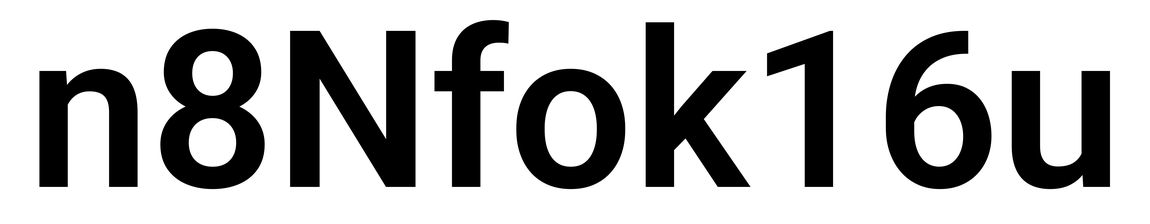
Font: Roboto_SemiBold